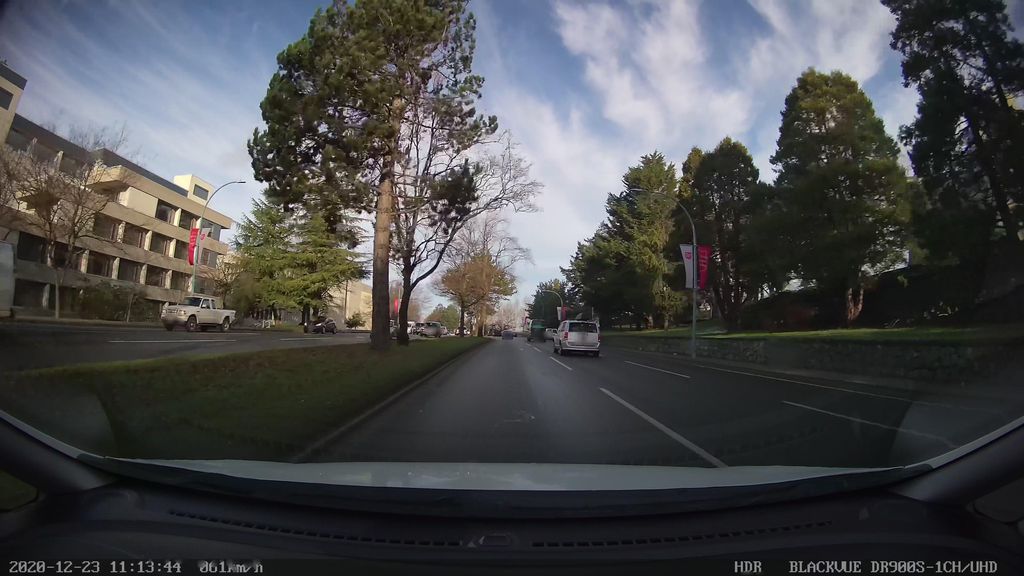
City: victoria